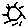
Label: sun